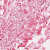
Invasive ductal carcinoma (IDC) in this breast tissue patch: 0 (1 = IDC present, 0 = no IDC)